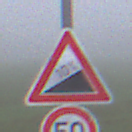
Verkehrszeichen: Steigung10
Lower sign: Geschwindigkeit50
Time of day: MorningAfternoon
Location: Outdoor (RoadRail)
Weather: Overcast
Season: NotSpecified
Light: Natural